Question: I have an image gallery:

My plan is that when I click on of the smaller images, it will fade in on top of the large image.
(<URL>
I want to achieve this using CSS3 'transition: opacity 0.8s ease;'.
I could use
'''
$(img).appendTo($('.inner-container')).hide().fadeIn()
'''
But that didn't work so well either.
My code:
'''
$('.slides-container img').on('click', function(){
var url = $(this).attr('src');
var currentImg = $('.inner-container img');
var img = $('<img/>').attr({
src: url,
class: '',
alt: '',
title: ''
});
/*
$(img).appendTo($('.inner-container')).hide().fadeIn(800, function(){
$(currentImg).remove();
});
*/
$(img).appendTo($('.inner-container')).removeClass('hide').promise().done(function(){
setTimeout(function () {
$(currentImg).remove();
}, 800);
});
});
'''
What am I missing in order to get a smooth fade in?
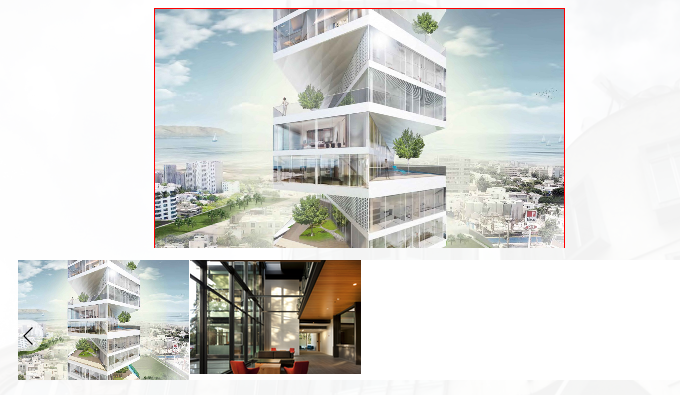
Answer: Fix this:
'''
$(img).appendTo...
'''
to this:
'''
img.appendTo...
'''
since it's already declared as a jQuery element.
See it work, the JS way: <URL>
Note that I also had to remove the CSS transitions so they don't clash with each other.
---
And here is the CSS version. For some reason, I also had to add a little timeout before removing the 'hide' class and it works: <URL>. I believe it's because the class was removed before the element rendered in the DOM, so the CSS transitions never fired.
I've also removed the promise.